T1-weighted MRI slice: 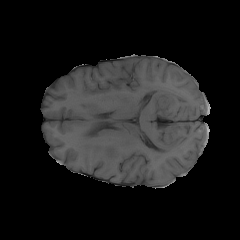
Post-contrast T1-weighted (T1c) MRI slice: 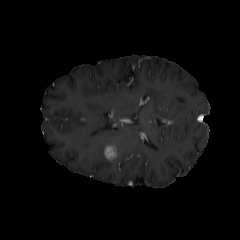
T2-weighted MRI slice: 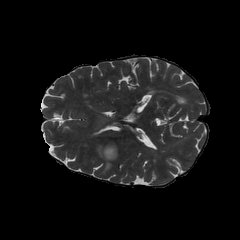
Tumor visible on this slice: yes